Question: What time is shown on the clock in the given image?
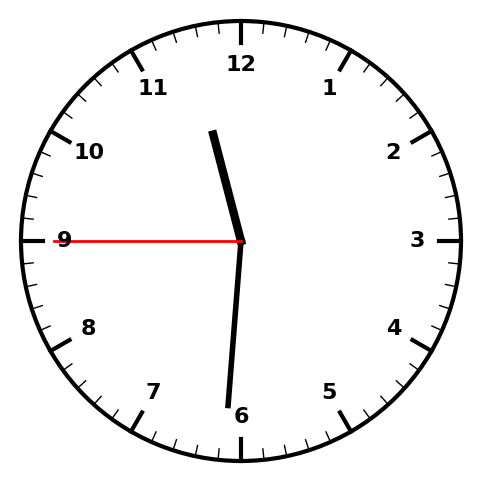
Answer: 11:30:45